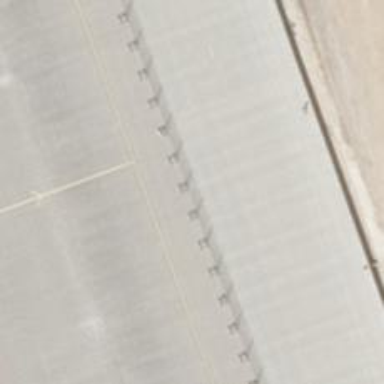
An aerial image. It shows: Parking position at the airport on concrete surface.